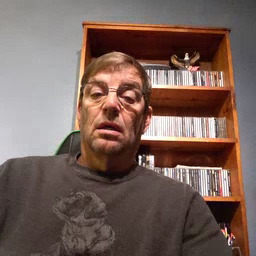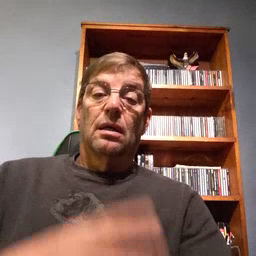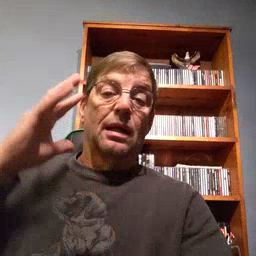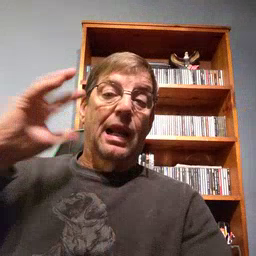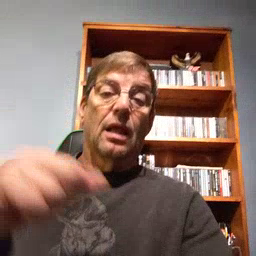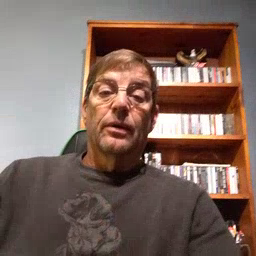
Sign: loud